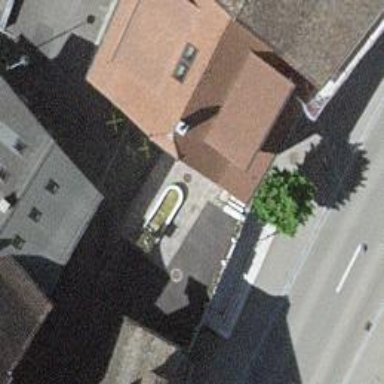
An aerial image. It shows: Set of steps on the road.